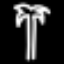
Label: palm tree